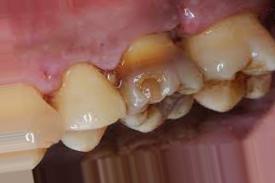
Condition: Tooth Discoloration